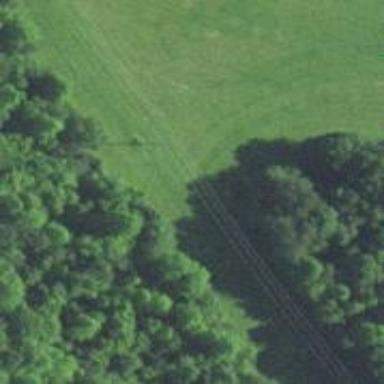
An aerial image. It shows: Power pole.